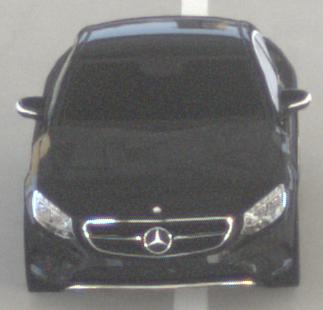
Make: Mercedes-Benz
Model: S 400 Coupé
Detailed model: S-Class (217) Coupé
Model produced from: 2015/10
Model produced until: 2017/09
Doors: 2
Color: black
Road condition: dry road
Daytime: morning or afternoon
Contrast: low contrast